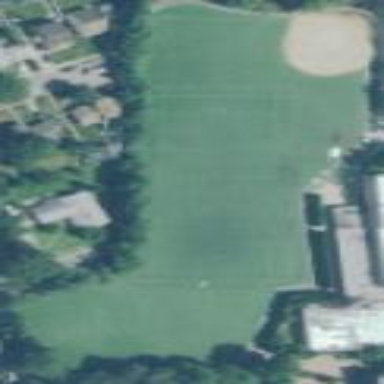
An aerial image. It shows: Soccer pitch designated for leisure and sports activities.